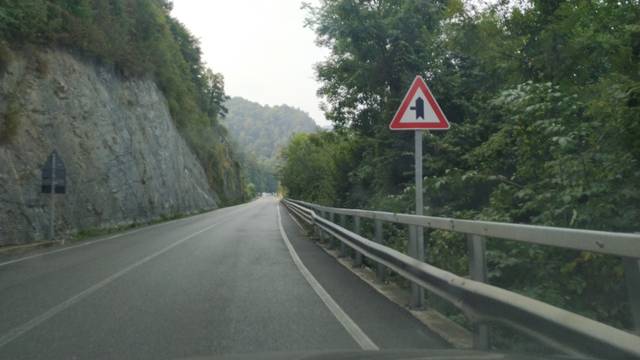
Region: Italy
Coordinates: 44.325, 7.502